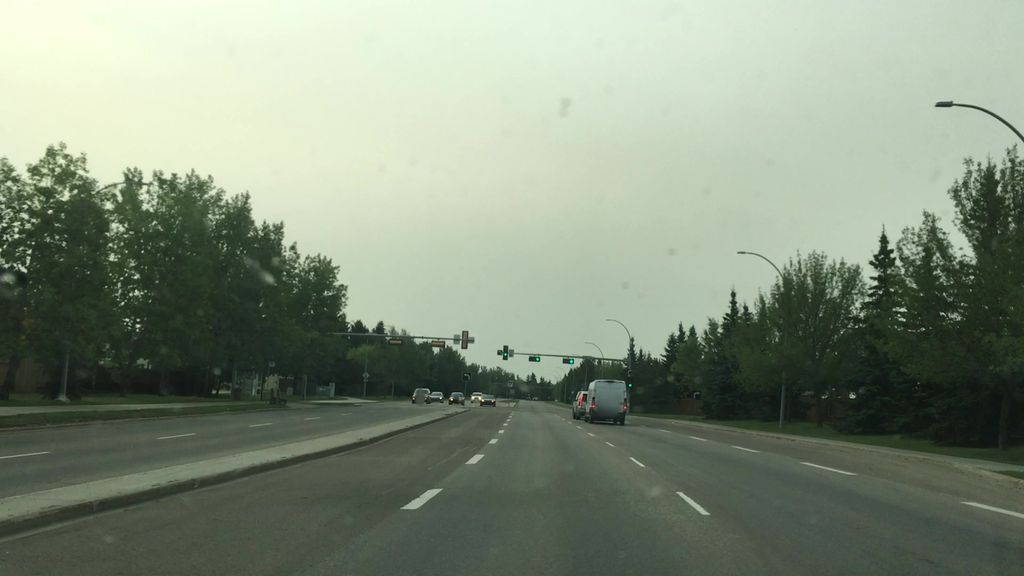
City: edmonton